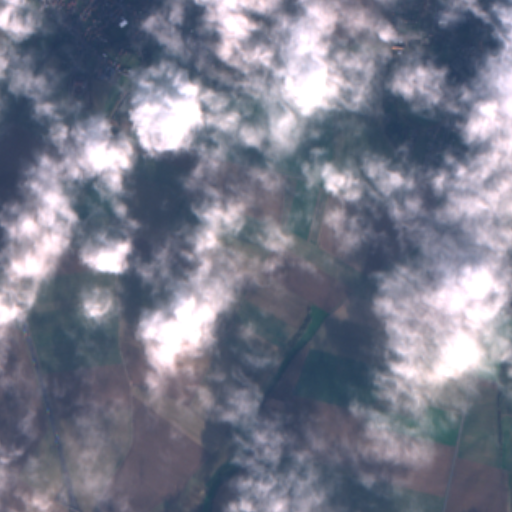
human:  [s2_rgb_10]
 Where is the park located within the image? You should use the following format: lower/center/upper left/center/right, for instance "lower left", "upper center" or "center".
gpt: The park is located in the upper left of the image.
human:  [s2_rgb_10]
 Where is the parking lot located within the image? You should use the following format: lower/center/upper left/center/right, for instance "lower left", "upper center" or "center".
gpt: The parking lot is located in the upper right of the image.
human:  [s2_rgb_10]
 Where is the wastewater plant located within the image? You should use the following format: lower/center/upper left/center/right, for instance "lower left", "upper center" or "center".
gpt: The wastewater plant is located in the upper right of the image.
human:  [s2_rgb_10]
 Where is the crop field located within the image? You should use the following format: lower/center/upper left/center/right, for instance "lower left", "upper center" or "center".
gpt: There is no crop field in the image.